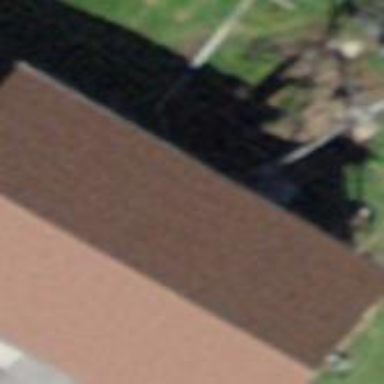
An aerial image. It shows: Rural barn.